Question: I am using the django admin to modify records in a table. The problem is that whenever I modify an entry, when I click save, instead of modifying that entry, the old one is not modified and a new entry containing the modified details is being added.
For example, if I have the following:
'''
Aardvark | Orycteropus | Some description | aardvark | animals/images/aardvark.jpg
'''
when I change the first field to 'Aardvarkon', I get the following:
'''
Aardvark | Orycteropus | Some description | aardvark | animals/images/aardvark.jpg
Aardvarkon | Orycteropus | Some description | aardvark | animals/images/aardvark.jpg
'''
I have the following django model:
'''
def article_file_name(instance, filename):
return ANIMAL_IMAGES_BASE_DIR[1:] + instance.ai_species_species_sanitized + '.jpg'
class ai_species(models.Model):
ai_species_species = models.CharField('Species', max_length=100, primary_key=True, db_column='species')
ai_species_genus = models.ForeignKey(ai_genera, max_length=50, blank=False, null=False, db_column='genus')
ai_species_description = models.CharField('Description', max_length=65000, db_column='description')
ai_species_species_sanitized = models.CharField(max_length=100, blank=False, null=False, db_column='species_sanitized')
image_url = models.ImageField(max_length=100, storage=OverwriteStorage(), validators=[validate_jpg_extension], upload_to=article_file_name)
class Meta:
db_table = 'Species'
verbose_name = 'Animal species'
verbose_name_plural = 'Animal species'
def __unicode__(self): # Required, don't remove.
return self.ai_species_species
'''
And the following helpers:
'''
def validate_jpg_extension(value):
if not value.name.lower().endswith('.jpg') and not value.name.lower().endswith('.jpeg'):
raise ValidationError(u'Invalid file format! Only jpg or jpeg files allowed!')
class OverwriteStorage(FileSystemStorage):
def get_available_name(self, name):
# If the filename already exists, remove it.
if self.exists(name):
os.remove(os.path.join(settings.MEDIA_ROOT, name))
return name
'''
This is the MySQL table schema for this table:

This is a very counter-intuitive behavior and I haven't found any other occurrences of this online. Any help on this would be greatly appreciated.
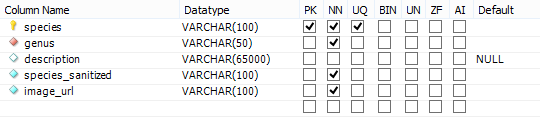
Answer: Here's the culprit:
'''
ai_species_species = models.CharField('Species', max_length=100, primary_key=True, db_column='species')
'''
Since you've defined the species as the primary key, any time you change this field in the admin it will create a new record (because there isn't already a record with that primary key).
FYI, primary keys aren't supposed to be things that change for a given record, since changing the primary key will invalidate every foreign key ('ForeignKey', 'OneToOneField', and 'ManyToManyField') that refers to the record.
BTW, you don't need to be prefixing the field names with 'ai_species_'; it's cluttering. Removing those prefixes would remove the need for the 'db_column' parameters as well.